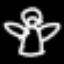
Label: angel